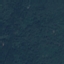
Land use / land cover class: Forest